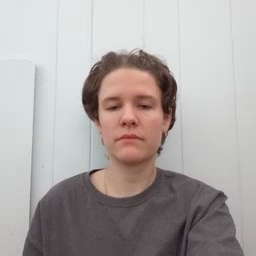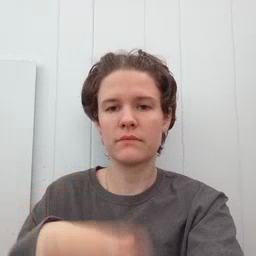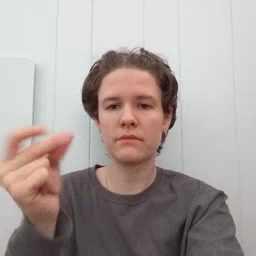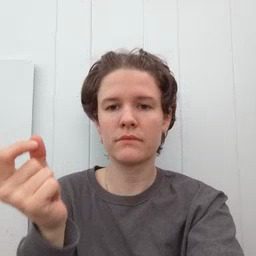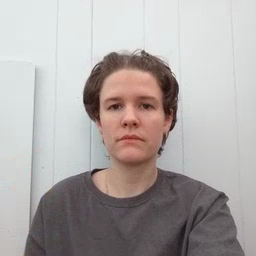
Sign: dog